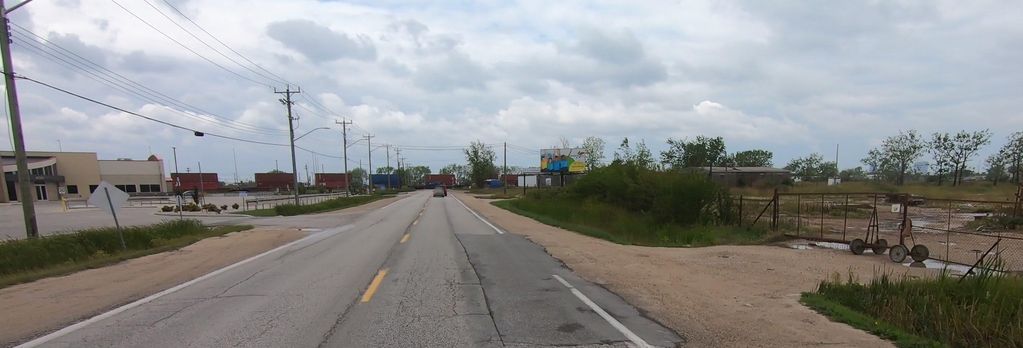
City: winnipeg